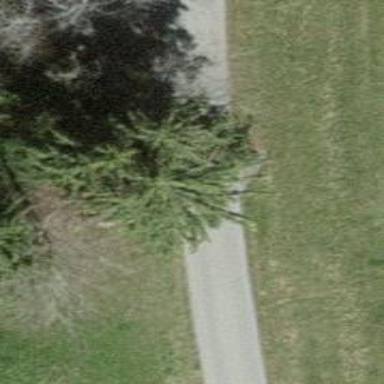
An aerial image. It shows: Smoothly paved residential road.